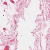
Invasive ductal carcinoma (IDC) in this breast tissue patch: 0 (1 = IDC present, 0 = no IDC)